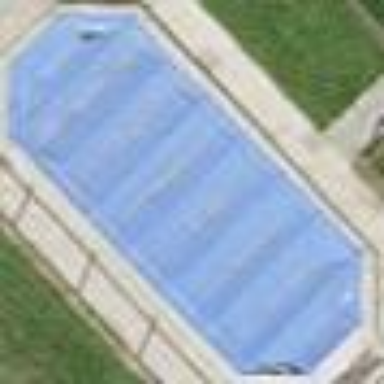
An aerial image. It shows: Swimming pool located in leisure land.